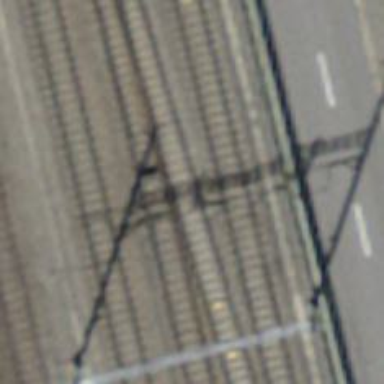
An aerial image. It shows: Single railway track with electrification through contact line.